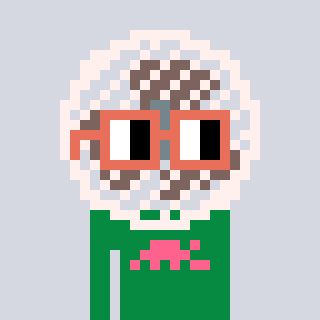
a pixel art character with square orange glasses, a fan-shaped head and a green-colored body on a cool background